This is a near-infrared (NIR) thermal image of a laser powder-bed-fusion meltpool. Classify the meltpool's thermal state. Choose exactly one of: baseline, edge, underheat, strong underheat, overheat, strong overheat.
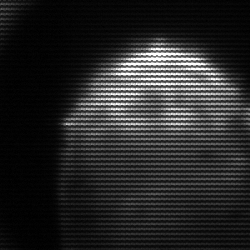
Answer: edge